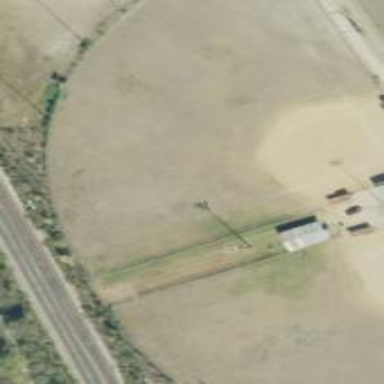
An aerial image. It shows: Baseball pitch for leisure and sports activities.